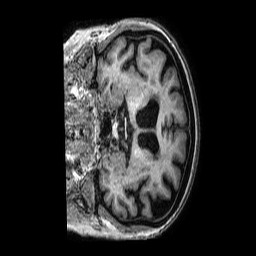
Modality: T1w
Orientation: coronal
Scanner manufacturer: philips
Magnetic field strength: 3 T
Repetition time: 0.006701 s
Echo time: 0.003006 s